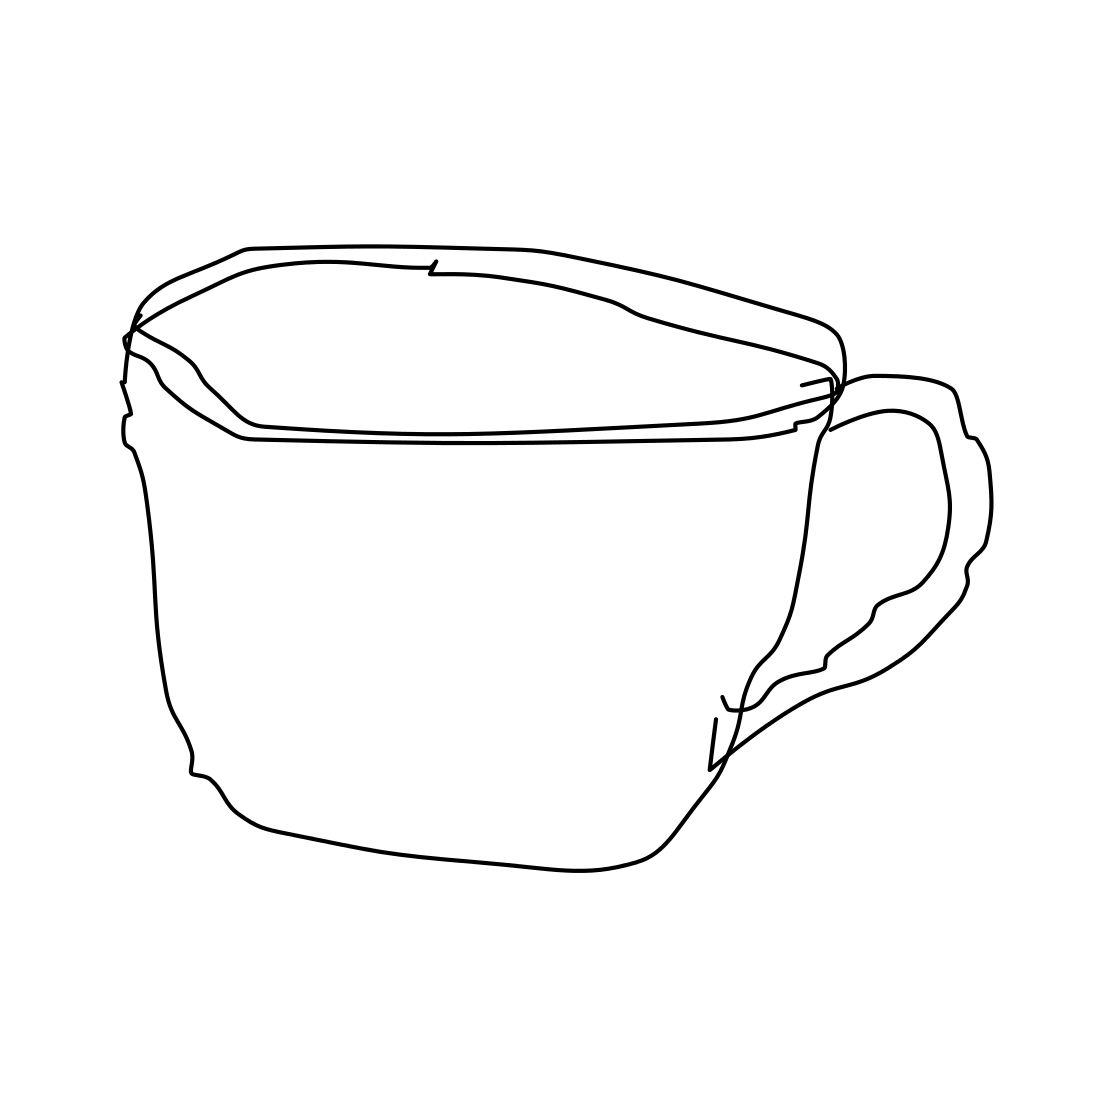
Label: teacup